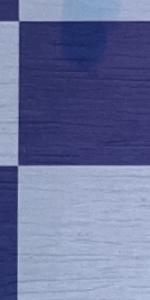
Label: Empty